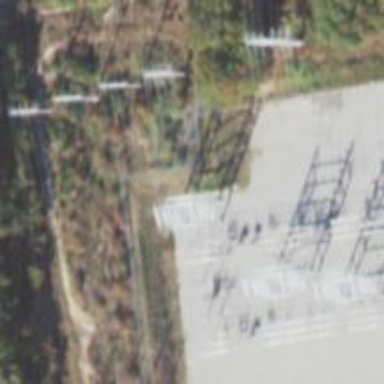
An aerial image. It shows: Switch used for power control.